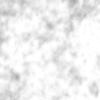
Label: no_change